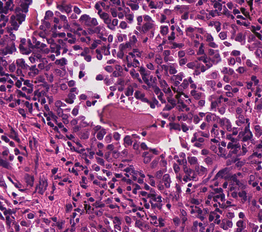
Tumor epithelial tissue: yes
Tumor-associated stroma tissue: yes
Normal tissue: no